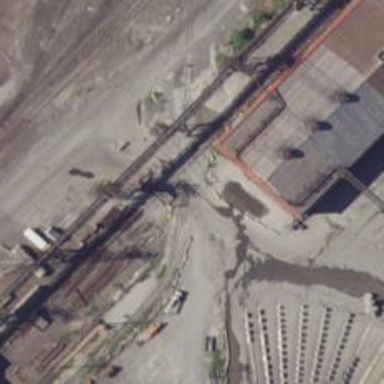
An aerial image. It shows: Railway level crossing.